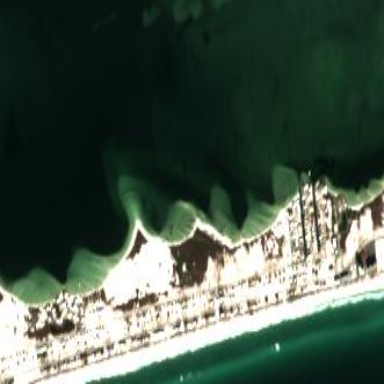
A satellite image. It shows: Beautiful beach with natural surroundings.